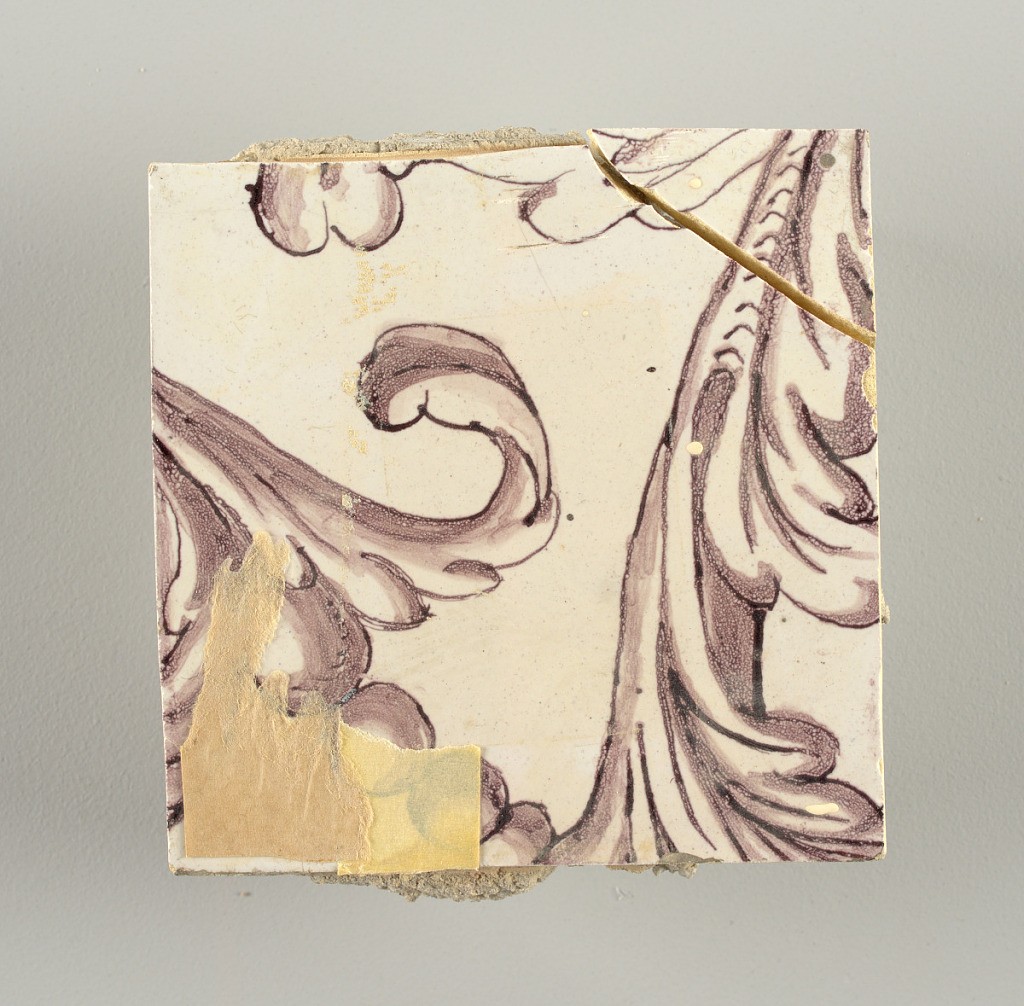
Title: Wall facing
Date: ca. 1725
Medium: tin-glazed earthenware, underglaze
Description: Two vertical rectangles, twenty-three tiles high.  A) Nine tiles wide at top; seven tiles wide at bottom.  B) Ten and one-half tiles wide.

Arabesque design of foliage.  A) with centered figure of Justice under a canopy.  B) with centered urn.